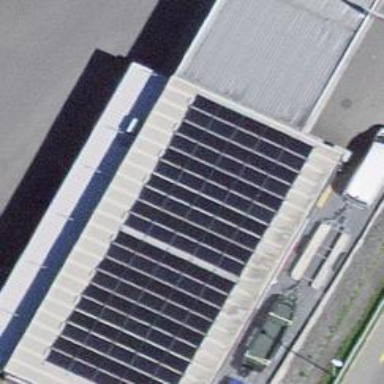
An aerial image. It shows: Car shop.